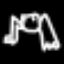
Label: frog